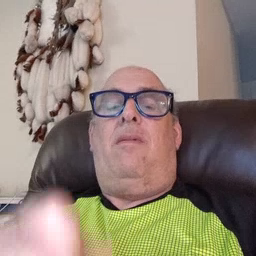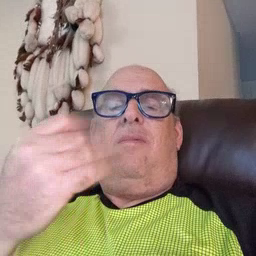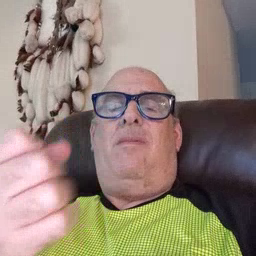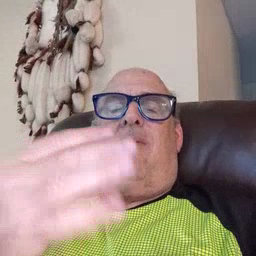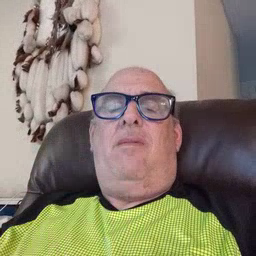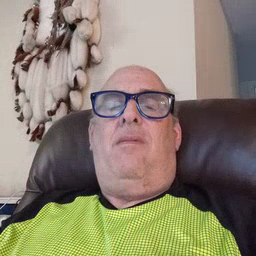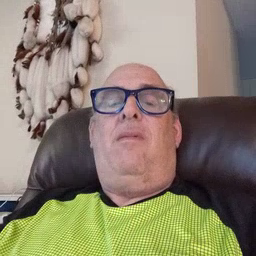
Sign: many